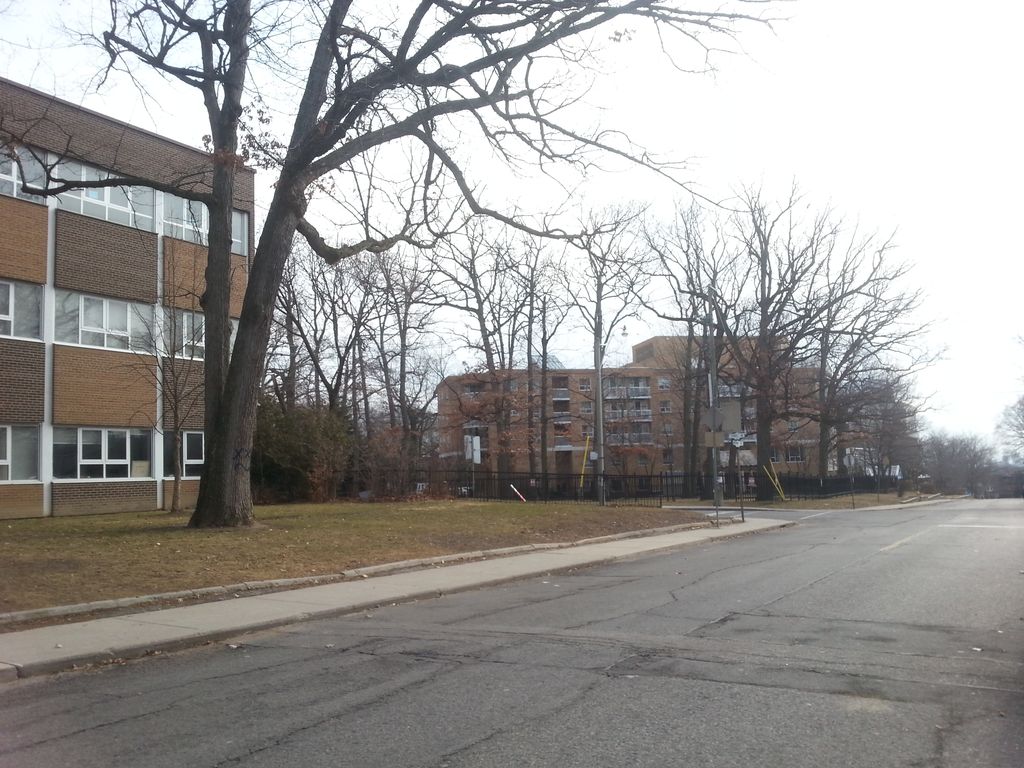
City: toronto